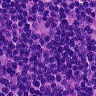
Metastatic tissue present: no